六年级 · 组合几何学
 正方形是特殊的长方形，可以用下面的左图表示，那么下面右图中的 M、N 可能是（）。

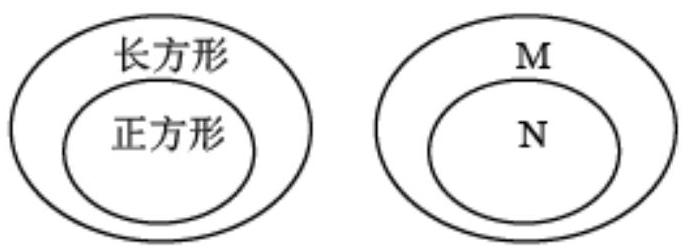
A. $\mathrm{M}$ 是平行四边形， $\mathrm{N}$ 是梯形 B. $\mathrm{M}$ 是平面图形, $\mathrm{N}$ 是圆
C. $\mathrm{M}$ 是平行线， $\mathrm{N}$ 是垂线
D. $\mathrm{M}$ 是钝角三角形， $\mathrm{N}$ 是三角形
答案: B